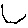
Label: hexagon